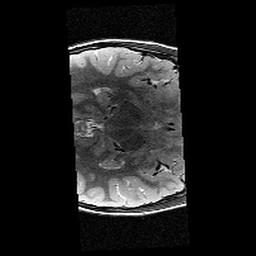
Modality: T2w
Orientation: axial
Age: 9
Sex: female
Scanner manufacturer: siemens
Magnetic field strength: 3 T
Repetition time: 9.23 s
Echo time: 0.067 s